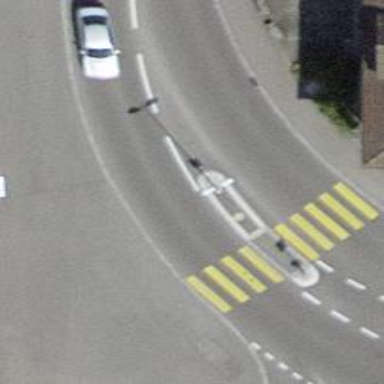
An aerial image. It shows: Zebra crossing on the road.